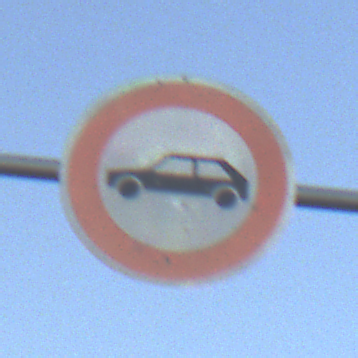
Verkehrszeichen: VerbotPersonenkraftwagen
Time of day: SunriseSunset
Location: Outdoor (RoadRail)
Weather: PartlyCloudy
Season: NotSpecified
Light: Natural